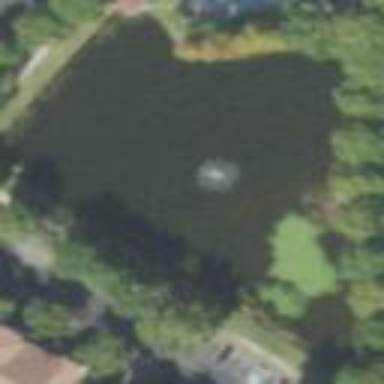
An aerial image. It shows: Peaceful pond surrounded by nature.